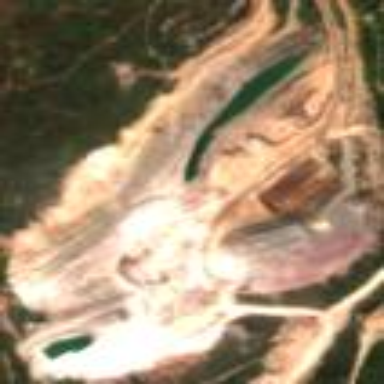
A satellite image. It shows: Quarry area.